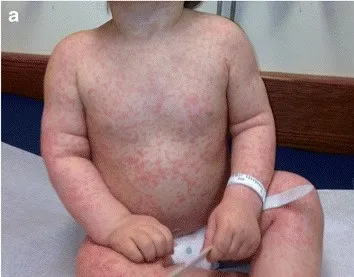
A. Erythematous maculopapular rash that coalesced to form large raised plaques developed on day 8 of treatment with amoxicillin.
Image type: medical_photograph (skin_photograph)